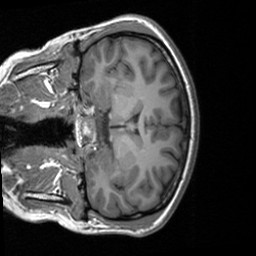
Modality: T1w
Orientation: coronal
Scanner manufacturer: siemens
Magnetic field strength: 3 T
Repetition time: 1.9 s
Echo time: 0.00226 s